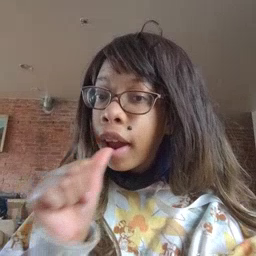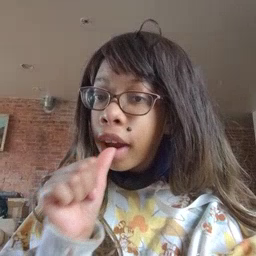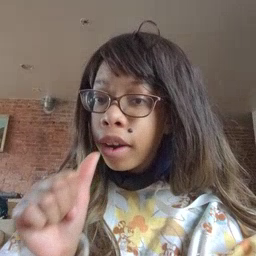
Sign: nuts